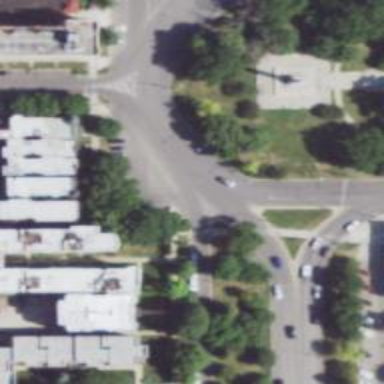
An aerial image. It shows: Footway located on traffic island.